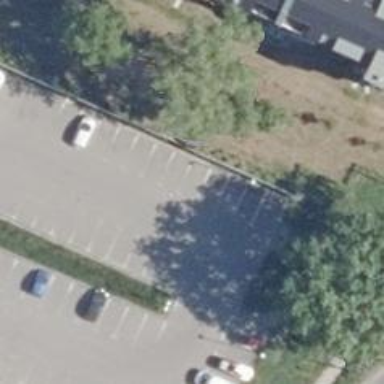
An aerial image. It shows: Asphalt parking aisle off service road.